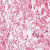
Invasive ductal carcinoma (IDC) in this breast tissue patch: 0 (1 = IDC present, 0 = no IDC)